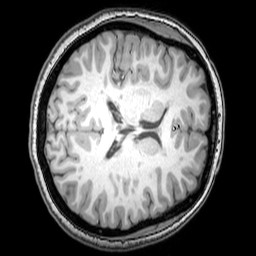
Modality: T1w
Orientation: axial
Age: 23
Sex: female
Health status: healthy
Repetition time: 0.081 s
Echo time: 0.037 s